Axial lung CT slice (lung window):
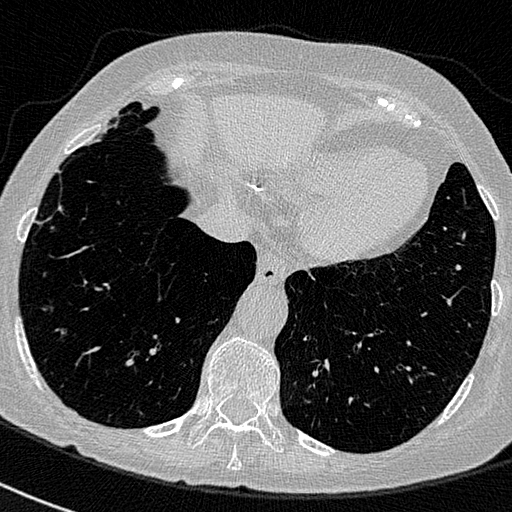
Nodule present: no